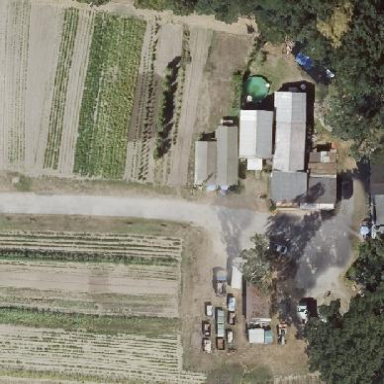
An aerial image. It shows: Plant nursery area.